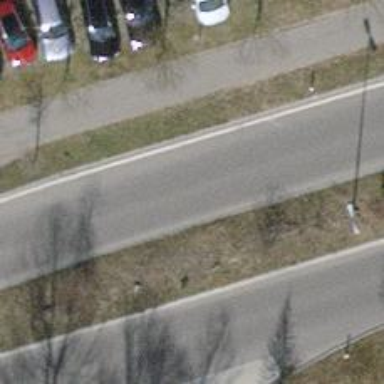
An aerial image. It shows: Secondary road with asphalt surface.